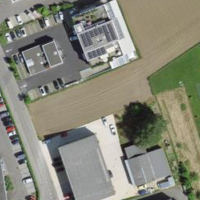
EUNIS habitat code: 54
Species observed at this site:
Ajuga reptans